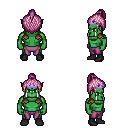
a pixel art fantasy rpg character, male body template, orc, green skin, leather shoulder armor, magenta pants, pink short topknot hairstyle, purple tiara, black shoes, four views (front, back, left, right), 2x2 character sprite sheet, small pixel art, hard edges, no anti-aliasing